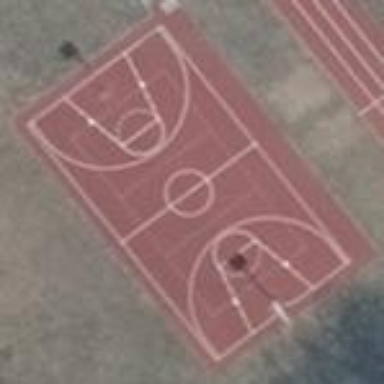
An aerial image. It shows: Basketball court on leisure land pitch.